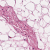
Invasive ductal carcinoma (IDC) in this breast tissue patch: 0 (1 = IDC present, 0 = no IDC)